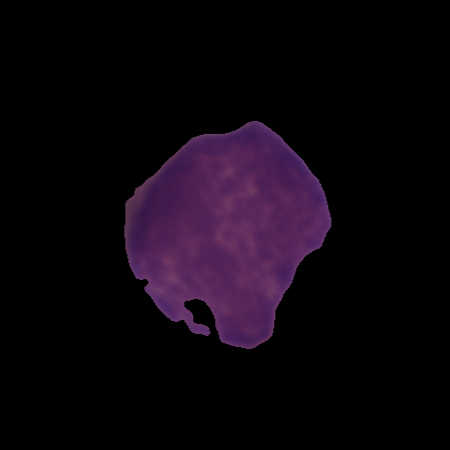
Label: healthy